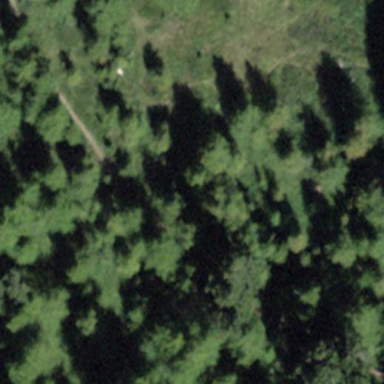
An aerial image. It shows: Mixed leaf woodland.